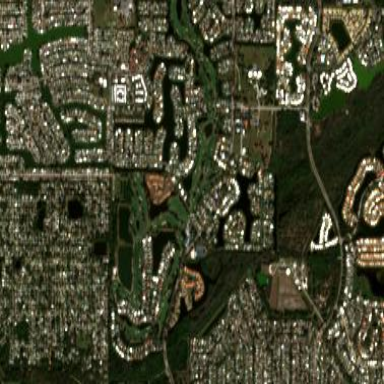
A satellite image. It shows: Golf course.